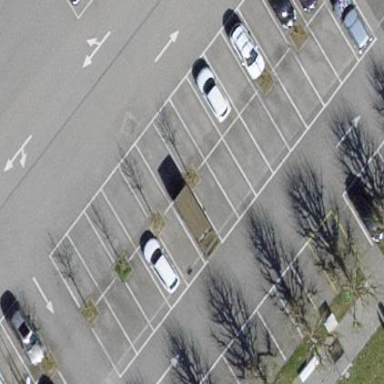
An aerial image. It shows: Parking area with surface.